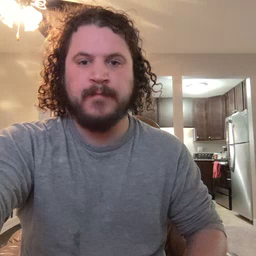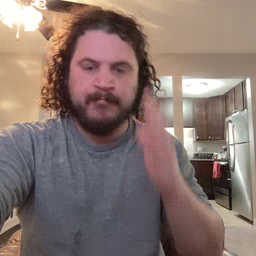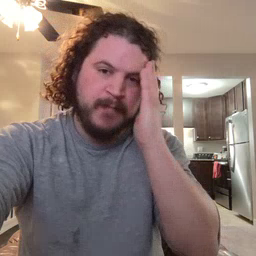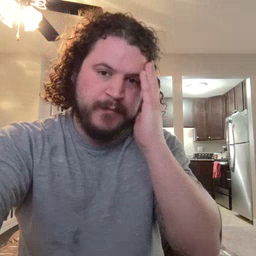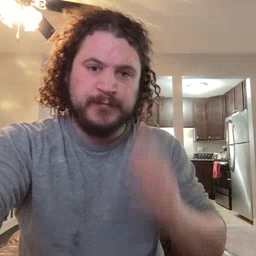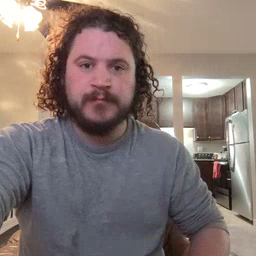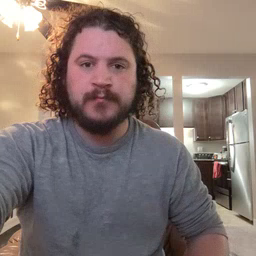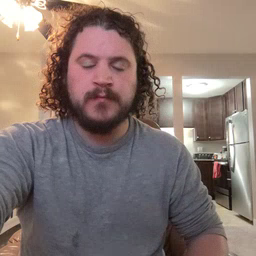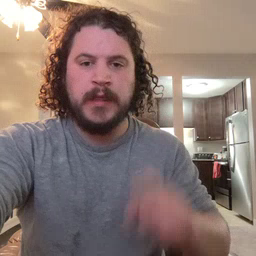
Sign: bed